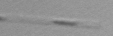
Label: Leptocylindrus